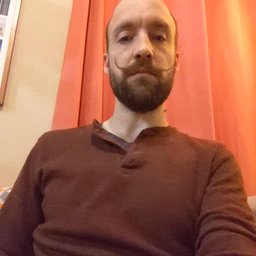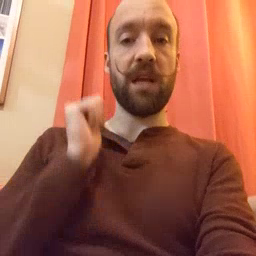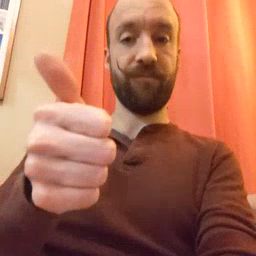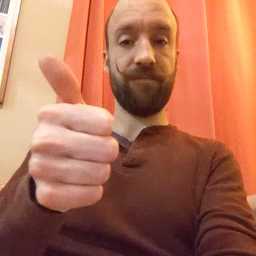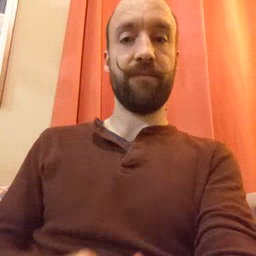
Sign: yourself